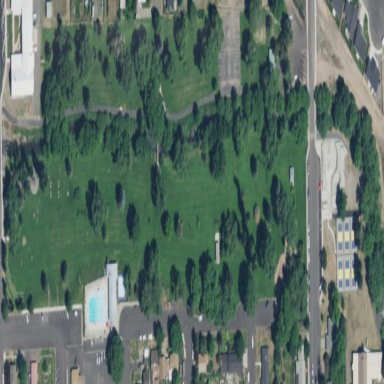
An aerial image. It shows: Park.